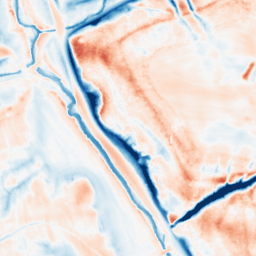
Category: multiscale
Decomposition family: dog_multiscale
Decomposition parameters: sigma_ratio: 2
n_scales: 4
base_sigma: 0.5
Upsampling method: sinc_hamming
Upsampling parameters: scale: 4
kernel_size: 8
Upsampling scale: 4